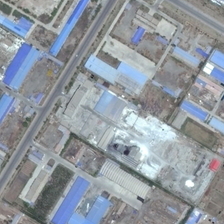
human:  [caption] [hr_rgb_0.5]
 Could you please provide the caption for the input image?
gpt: many buildings are in an industrial area .

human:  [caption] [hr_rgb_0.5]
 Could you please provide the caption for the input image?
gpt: many buildings are in an industrial area .

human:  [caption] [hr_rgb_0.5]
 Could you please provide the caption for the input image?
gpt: the industrial region is surrounded by the road .

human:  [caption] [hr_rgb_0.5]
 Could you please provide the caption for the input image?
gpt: the industrial region is surrounded by the road .

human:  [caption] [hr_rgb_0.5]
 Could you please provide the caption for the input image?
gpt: many buildings are in an industrial area .